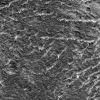
Atmospheric dust classification: not_dusty